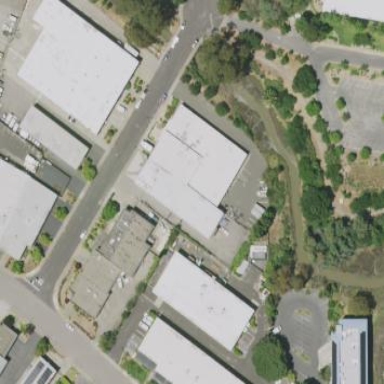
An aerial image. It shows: Industrial building.